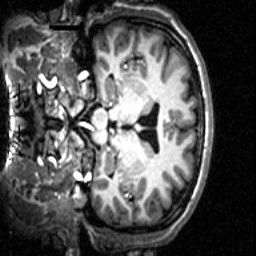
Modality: T1w
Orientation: coronal
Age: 22
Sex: female